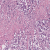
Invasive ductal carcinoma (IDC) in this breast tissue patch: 1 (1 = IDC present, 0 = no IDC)